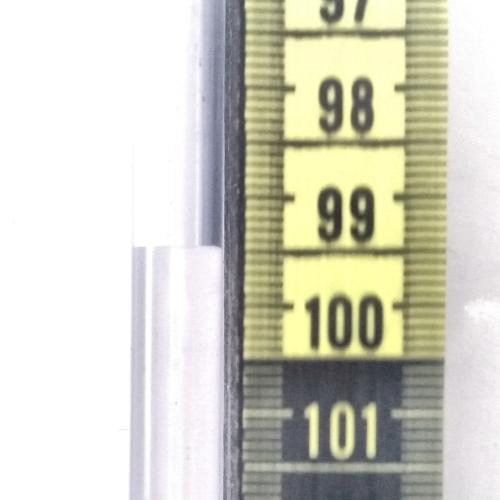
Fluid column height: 99.5 cm